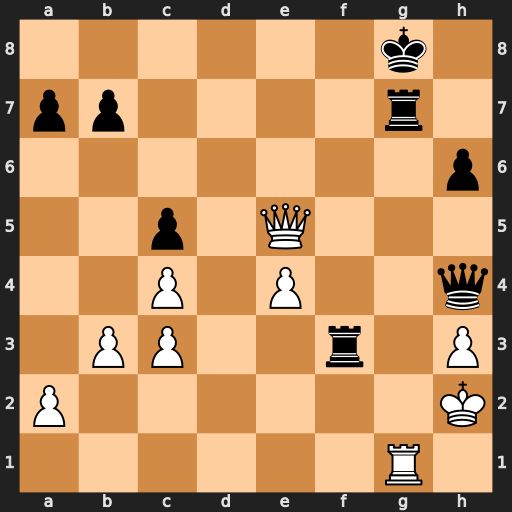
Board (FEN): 6k1/pp4r1/7p/2p1Q3/2P1P2q/1PP2r1P/P6K/6R1
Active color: w
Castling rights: -
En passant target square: -
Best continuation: Qxg7#